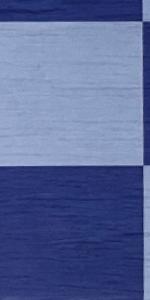
Label: Empty